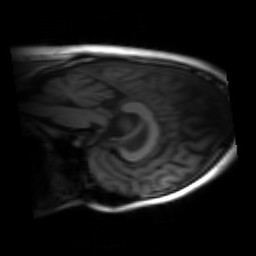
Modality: inplaneT1
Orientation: sagittal
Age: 25
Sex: male
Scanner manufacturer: siemens
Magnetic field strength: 3 T
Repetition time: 1.2 s
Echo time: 0.00251 s